Question: After we have finished rendering a frame either using DirectX or OpenGL in C++, I would like to add this "swirling" effect just on a portion of the frame. Something like this below:

So how do we normally achieve this?
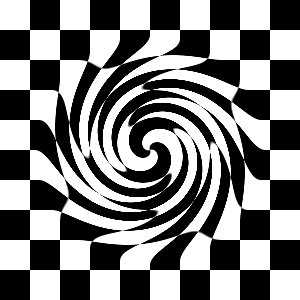
Answer: You could either:
1. Render a grid of vertices and use a vertex shader to rotate each vertex around the center according to its distance from the center. This would require lots of vertices towards the center, to maintain clean curvature.
2. Render a single quad and use a fragment shader to similarly rotate the texture-coordinate. This would render more accurately, but would also be slower than the fragment shader.